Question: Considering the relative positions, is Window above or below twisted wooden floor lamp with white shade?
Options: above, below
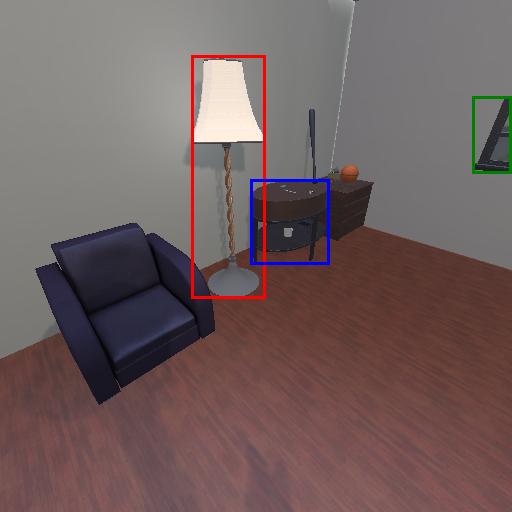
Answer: above